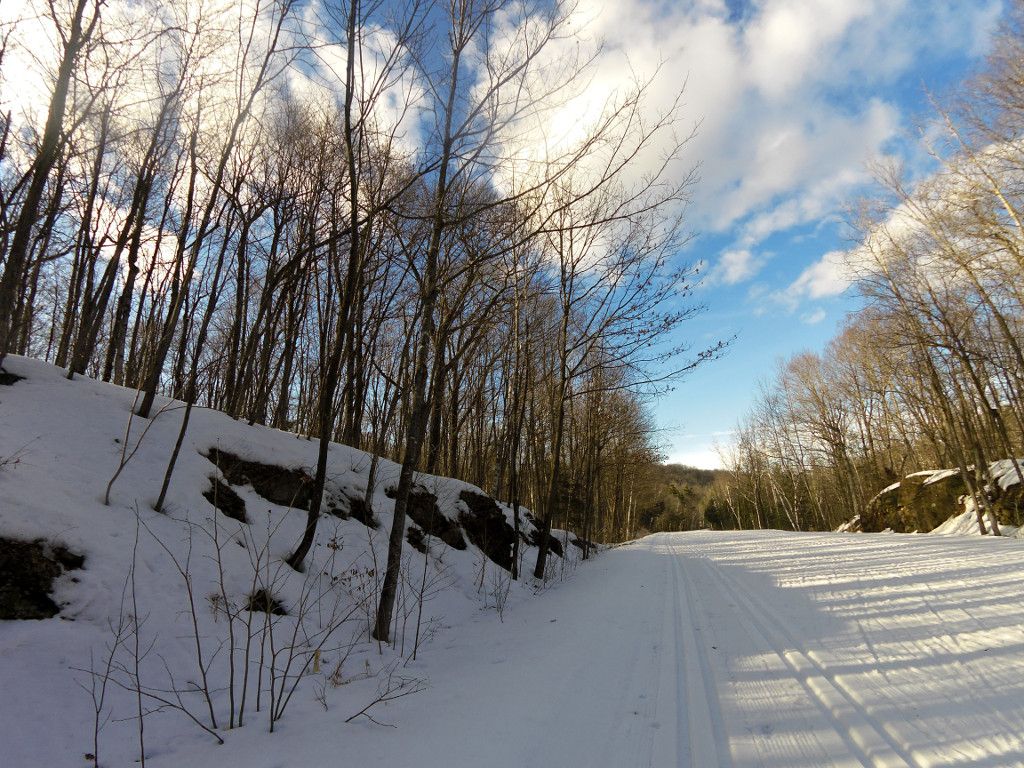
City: ottawa-gatineau